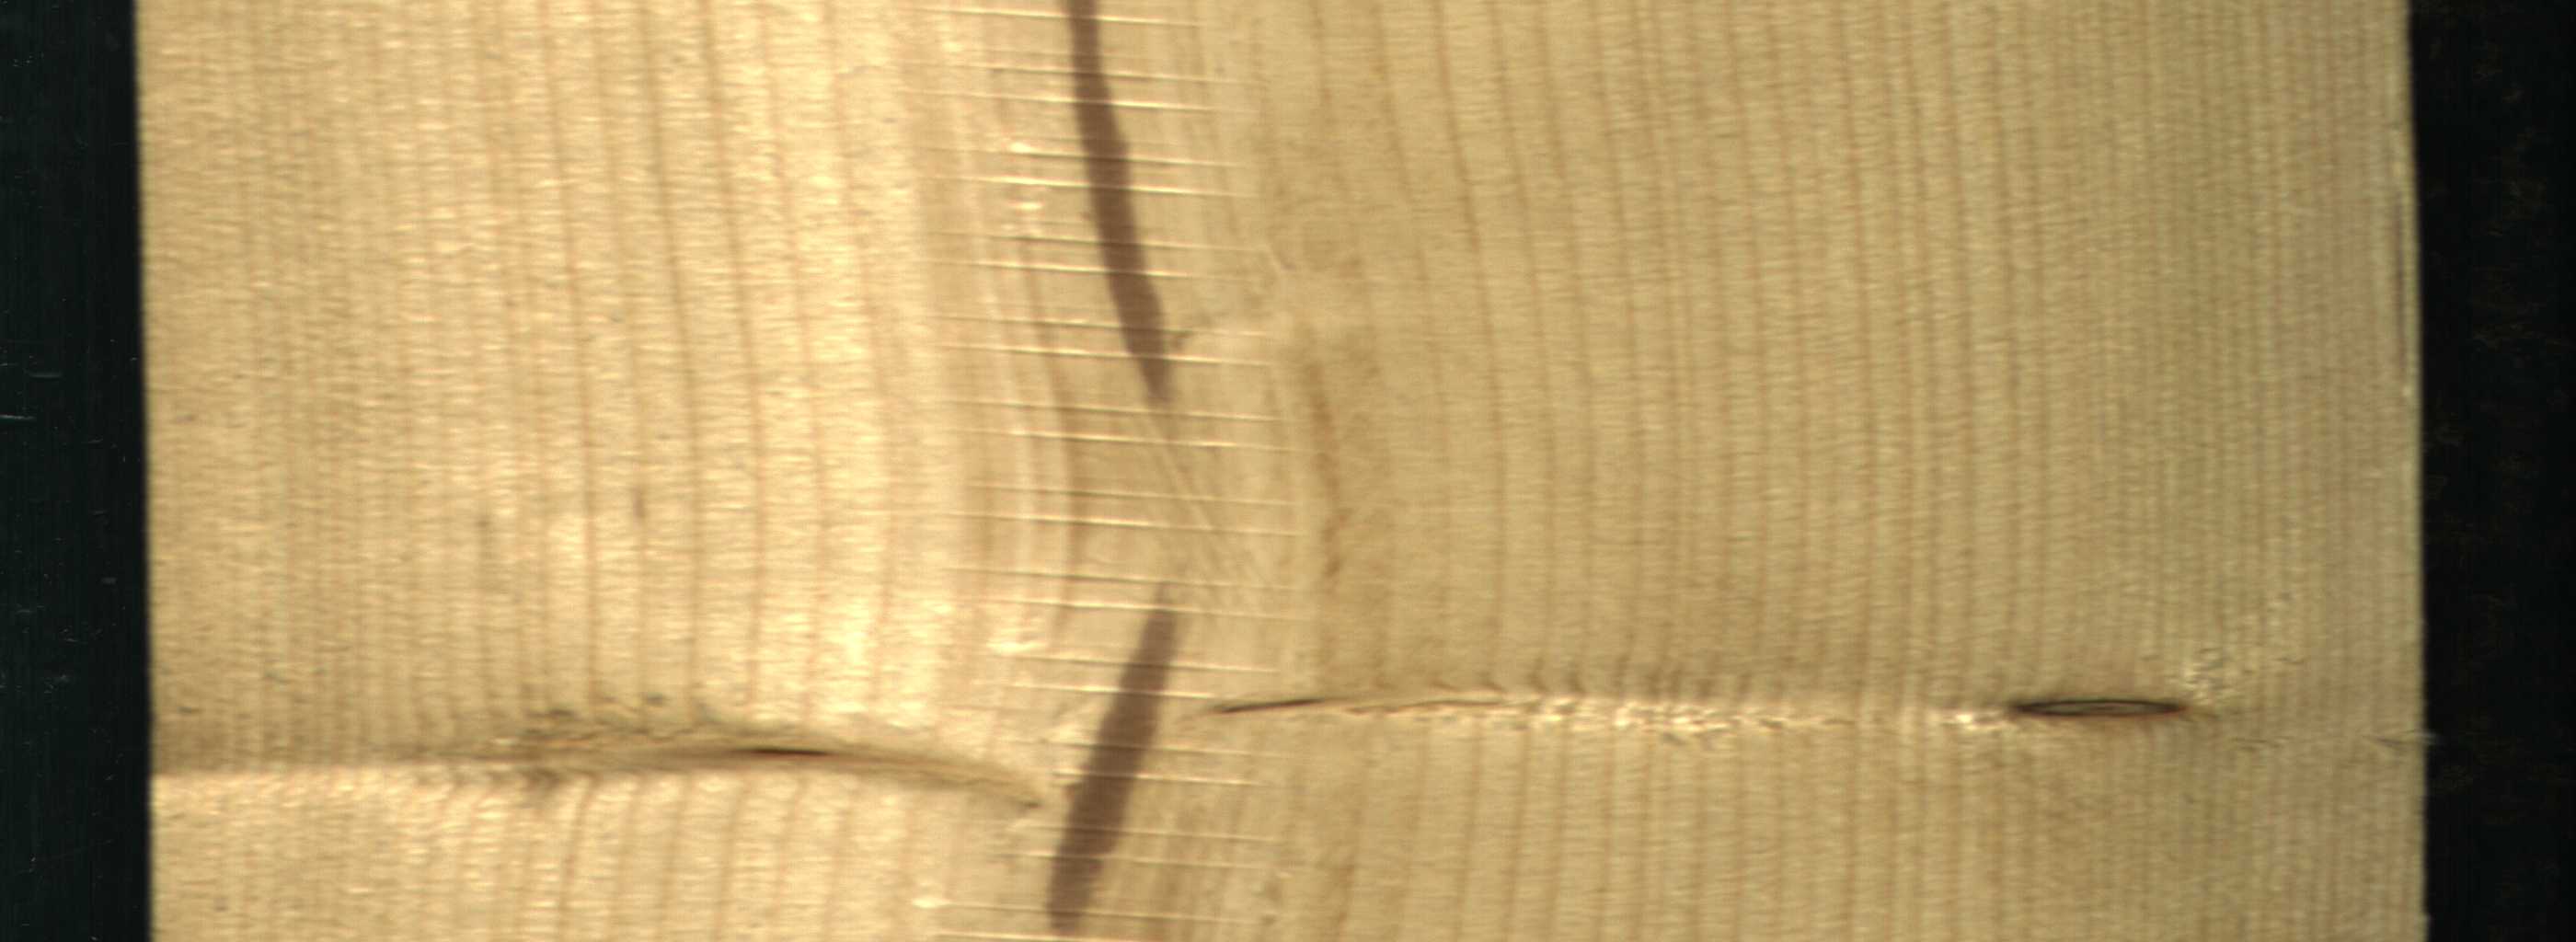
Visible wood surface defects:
Marrow
Marrow
Dead_Knot
Live_Knot
Live_Knot